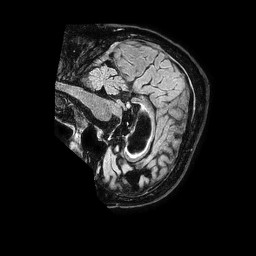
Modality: FLAIR
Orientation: sagittal
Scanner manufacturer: philips
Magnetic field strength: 1.5 T
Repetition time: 4.8 s
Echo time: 0.3 s